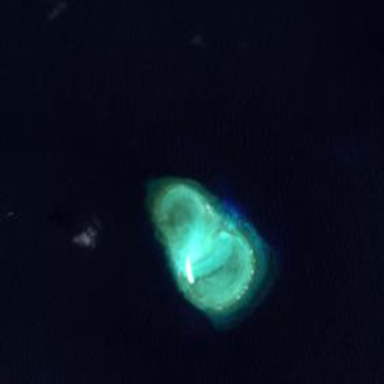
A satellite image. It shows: Beautiful reef in its natural habitat.